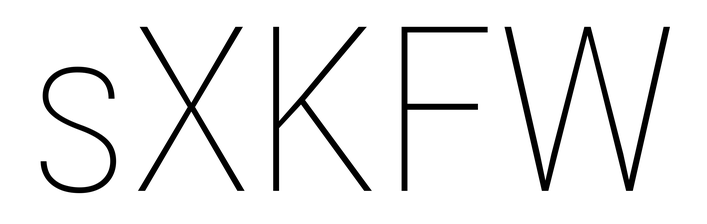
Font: Roboto_Condensed_Thin